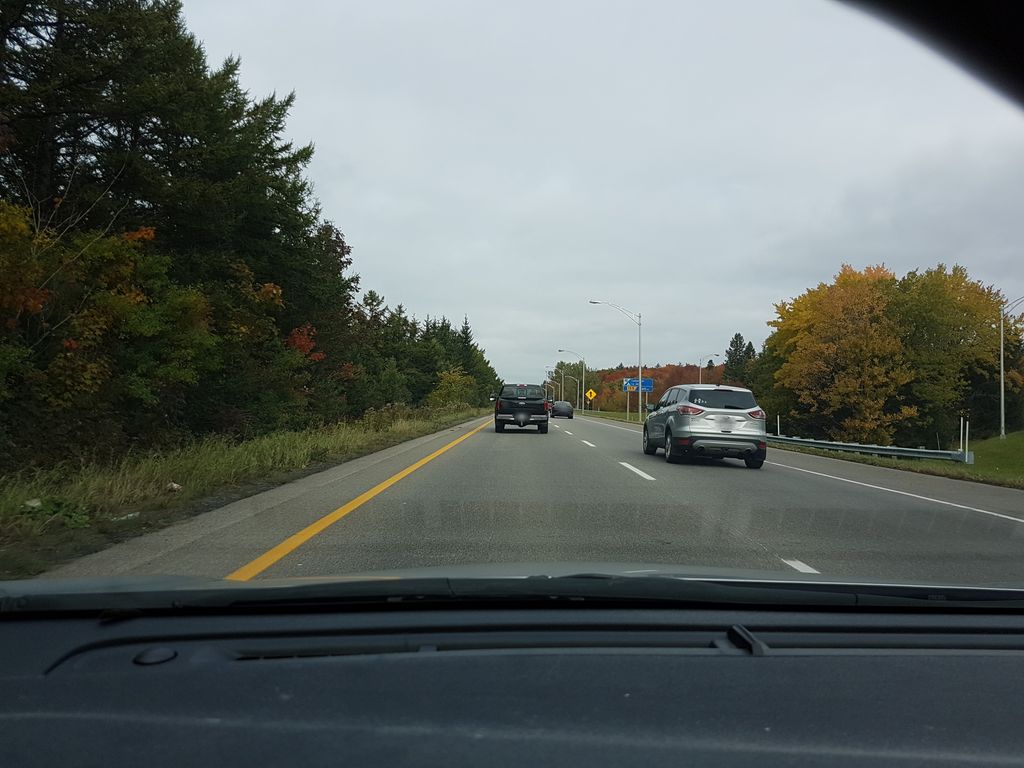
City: quebec_city